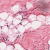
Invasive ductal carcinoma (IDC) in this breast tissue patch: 0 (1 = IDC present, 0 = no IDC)